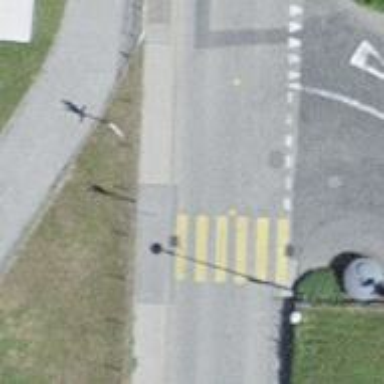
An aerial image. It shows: Zebra crossing on the road.